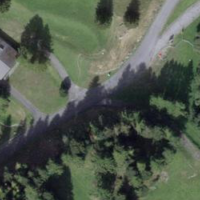
EUNIS habitat code: 31
Species observed at this site:
Papilio machaon